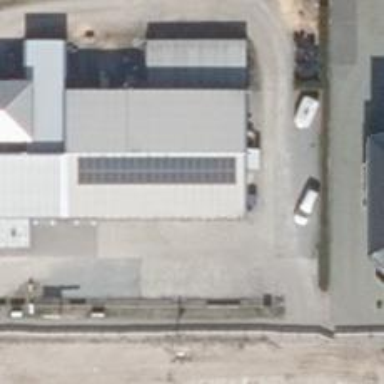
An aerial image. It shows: Car repair shop.